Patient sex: M
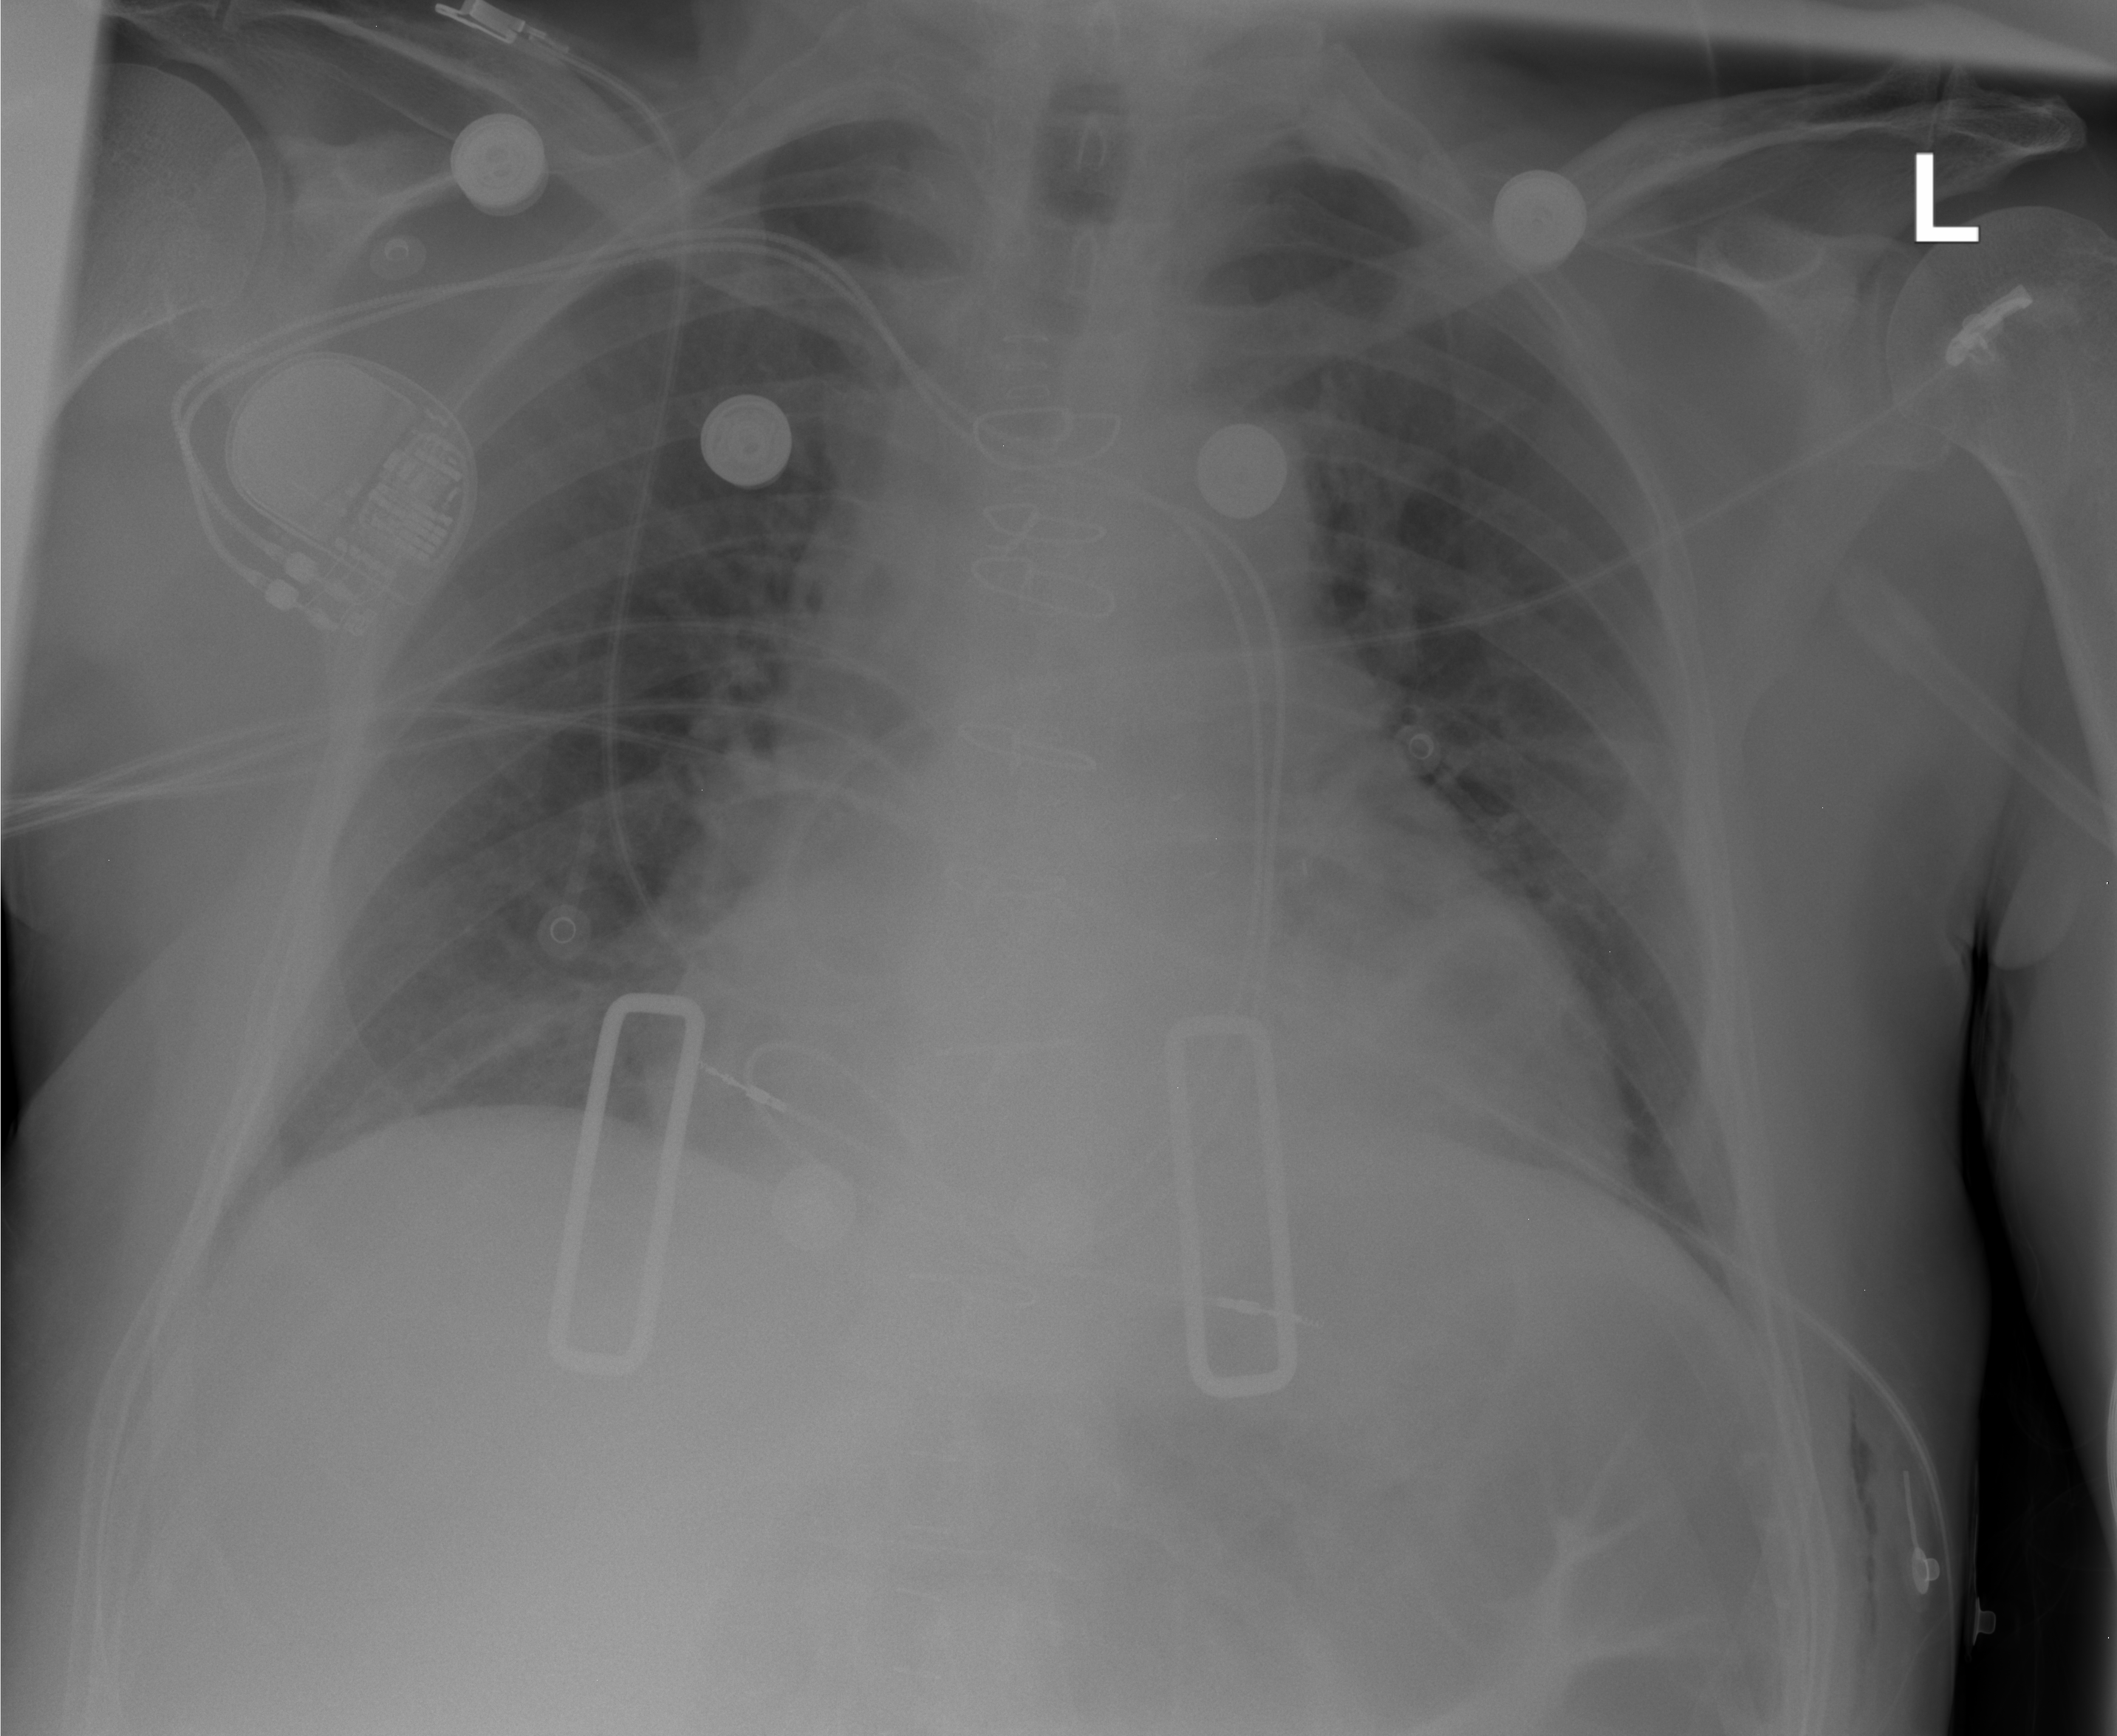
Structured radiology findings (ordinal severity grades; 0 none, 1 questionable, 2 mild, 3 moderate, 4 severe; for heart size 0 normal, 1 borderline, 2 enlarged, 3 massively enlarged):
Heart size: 0
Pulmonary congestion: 0
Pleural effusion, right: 0
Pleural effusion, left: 0
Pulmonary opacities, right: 0
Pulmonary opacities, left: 0
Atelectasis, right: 0
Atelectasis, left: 2